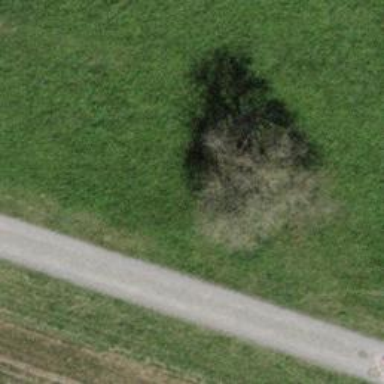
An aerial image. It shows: Deciduous broadleaved tree.